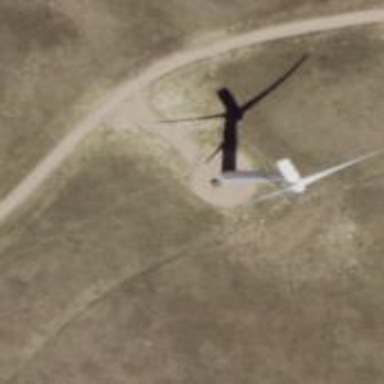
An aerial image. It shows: Wind generator powered by wind turbine.